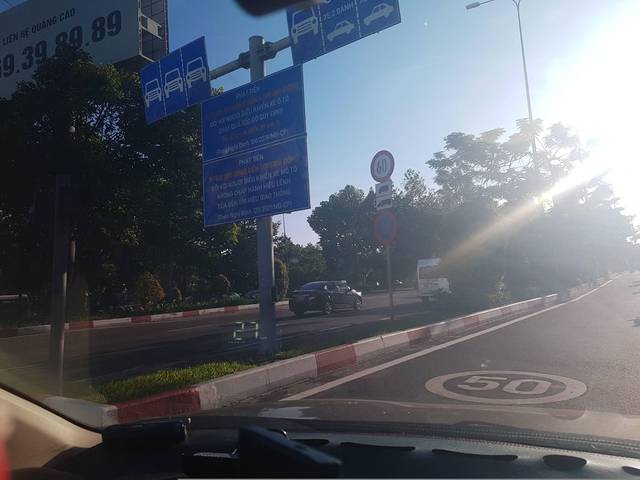
Region: Vietnam
Coordinates: 10.775, 106.728